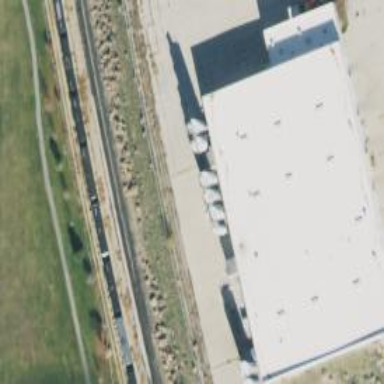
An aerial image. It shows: Rail spur service.